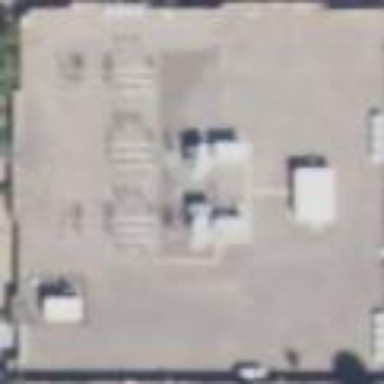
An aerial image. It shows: Power substation.